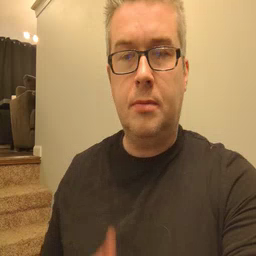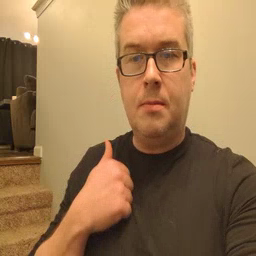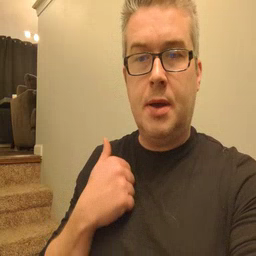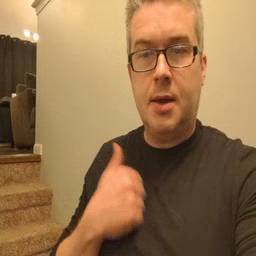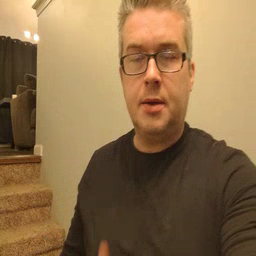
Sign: bath